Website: bh-photo
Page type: address-validator
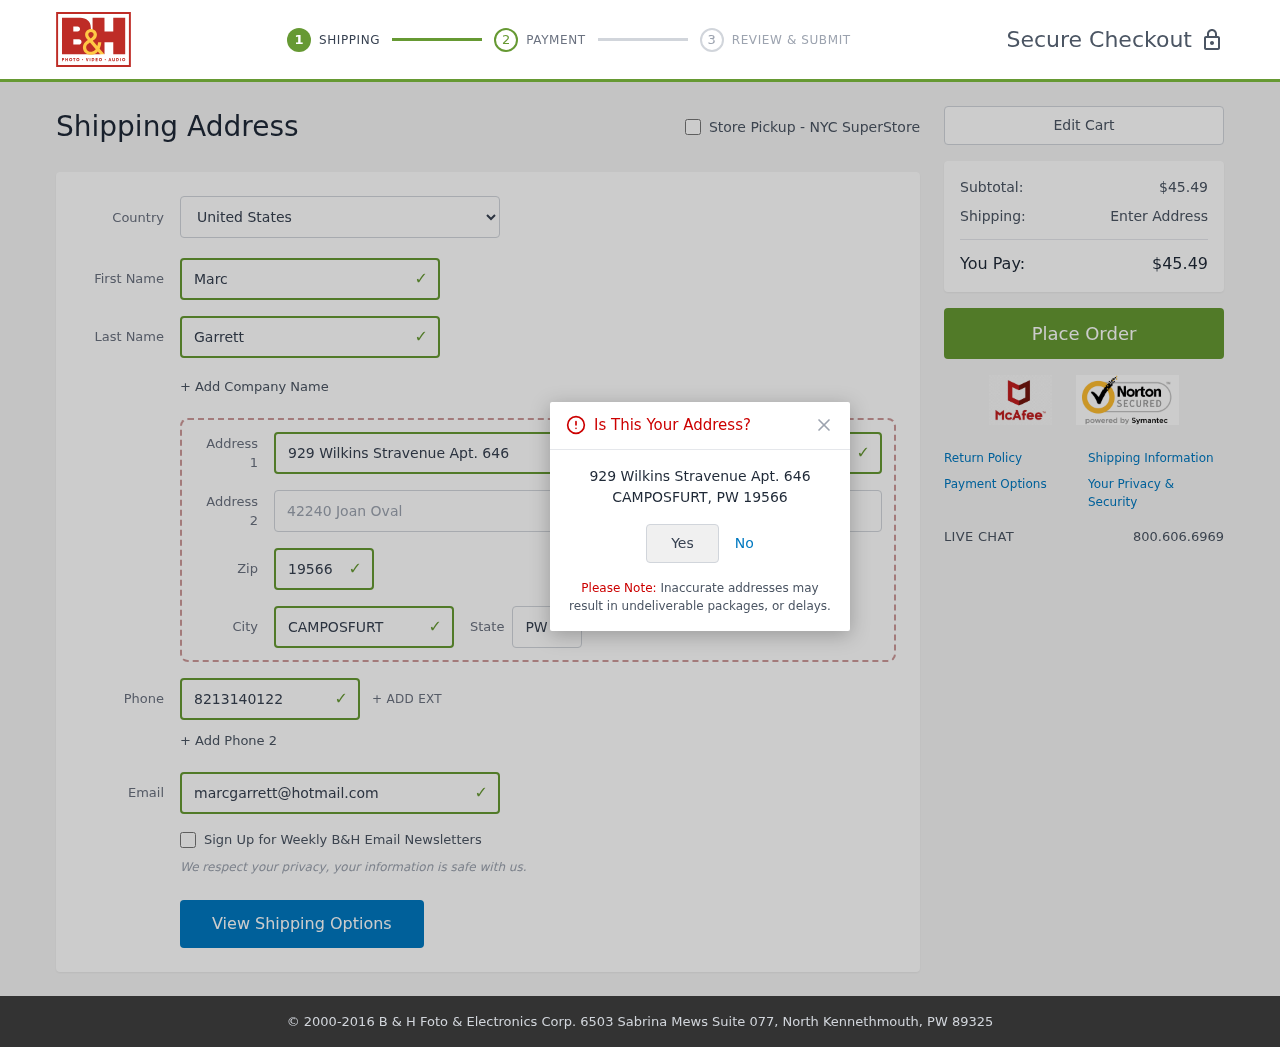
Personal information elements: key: PII_CITY
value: Camposfurt
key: PII_COUNTRY
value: United States
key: PII_EMAIL
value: marcgarrett@hotmail.com
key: PII_FIRSTNAME
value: Marc
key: PII_LASTNAME
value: Garrett
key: PII_PHONE
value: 8213140122
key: PII_POSTCODE
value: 19566
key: PII_STATE_ABBR
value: PW
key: PII_STREET
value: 929 Wilkins Stravenue Apt. 646
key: PII_STREET2
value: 42240 Joan Oval
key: PII_CITY_CONFIRM
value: CAMPOSFURT
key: PII_STATE
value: PW
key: PII_POSTCODE_FULL
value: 19566
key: PII_POSTCODE_NUMERIC
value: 19566
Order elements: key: ORDER_SUBTOTAL
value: $45.49
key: ORDER_TOTAL
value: $45.49